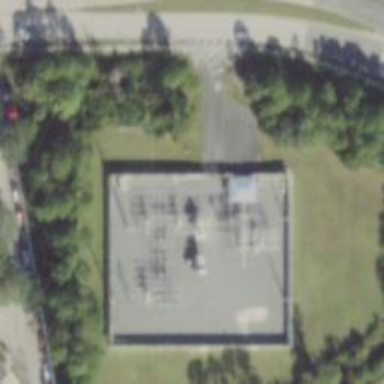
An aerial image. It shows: Distribution level power substation surrounded by fence.